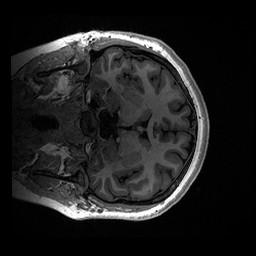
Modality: T1w
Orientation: coronal
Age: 18
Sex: female
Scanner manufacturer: ge
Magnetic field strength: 3 T
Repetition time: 0.006952 s
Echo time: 0.00292 s